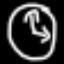
Label: clock